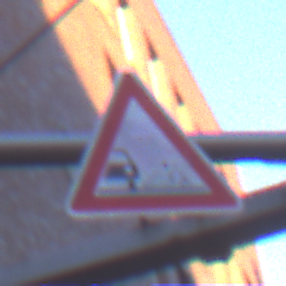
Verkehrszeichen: SplittSchotter
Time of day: SunriseSunset
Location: Outdoor (Urban)
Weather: Clear
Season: NotSpecified
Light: Natural